Field crop: maize
Growth stage: 2
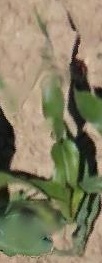
Species: maize